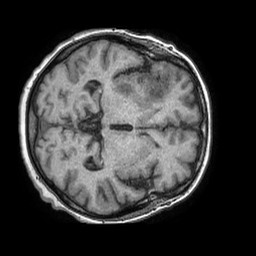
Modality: T1w
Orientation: axial
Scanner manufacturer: philips
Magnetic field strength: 1.5 T
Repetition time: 0.007679 s
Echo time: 0.003494 s